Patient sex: M
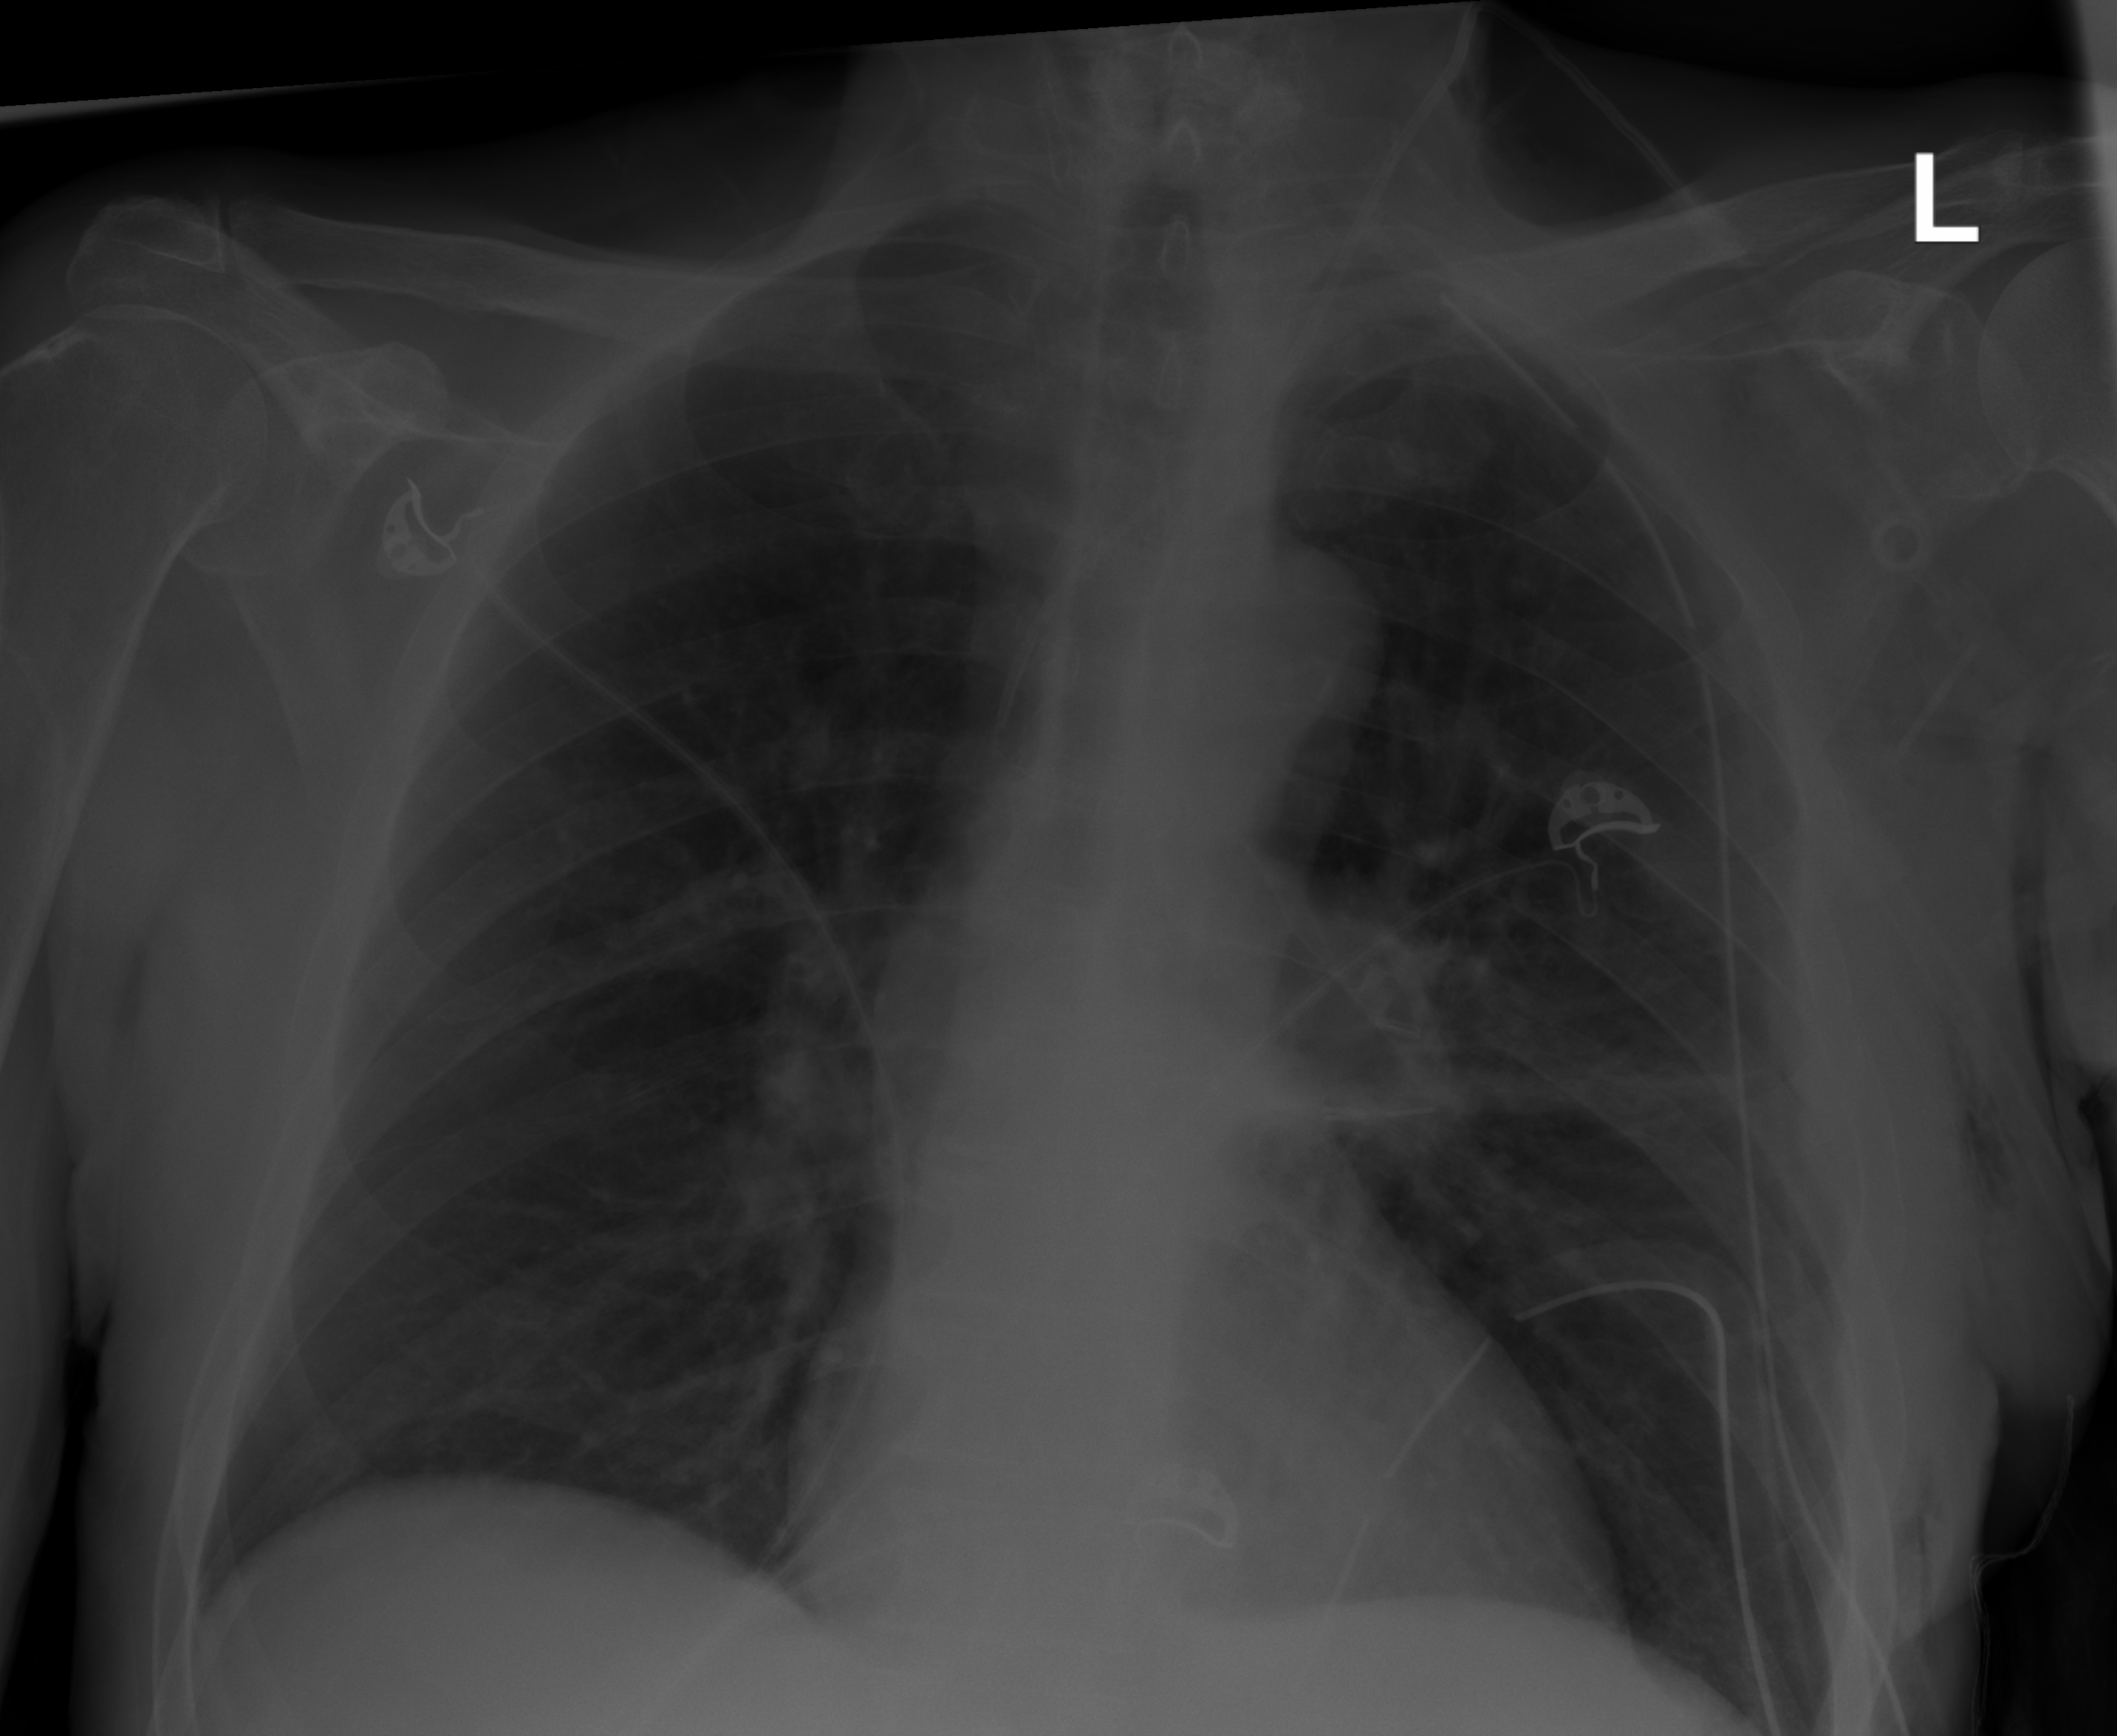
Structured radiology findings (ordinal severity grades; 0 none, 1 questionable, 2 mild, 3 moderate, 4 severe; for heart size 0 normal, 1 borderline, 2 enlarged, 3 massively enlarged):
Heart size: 0
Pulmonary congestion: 0
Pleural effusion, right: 0
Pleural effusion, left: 0
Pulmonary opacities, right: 0
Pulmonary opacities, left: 2
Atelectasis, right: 0
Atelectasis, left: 2